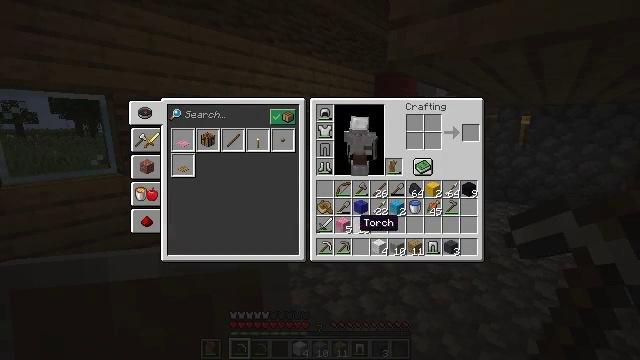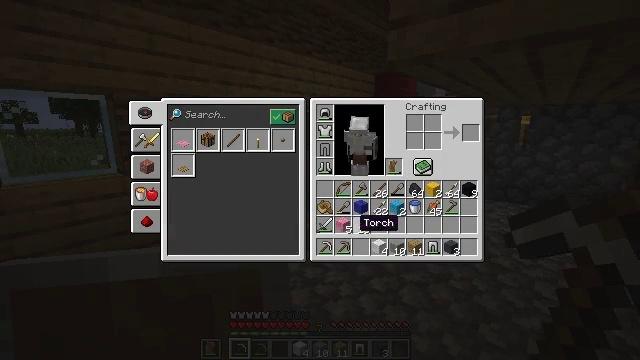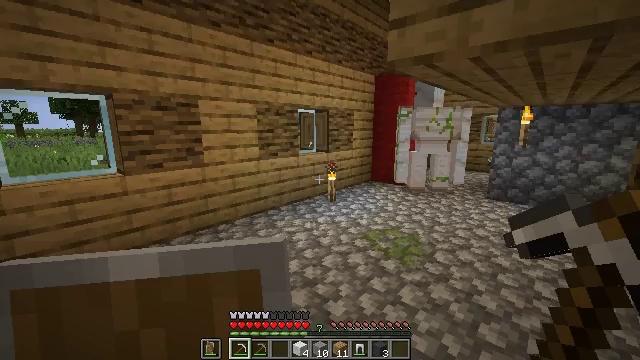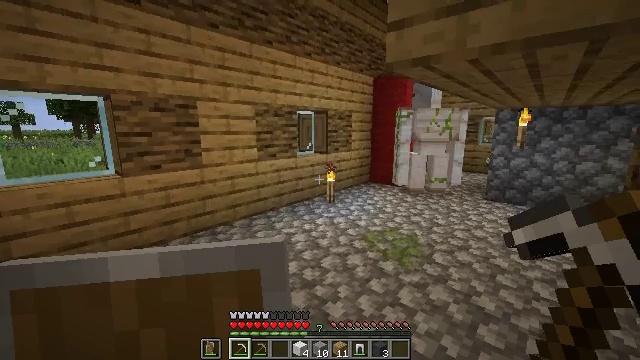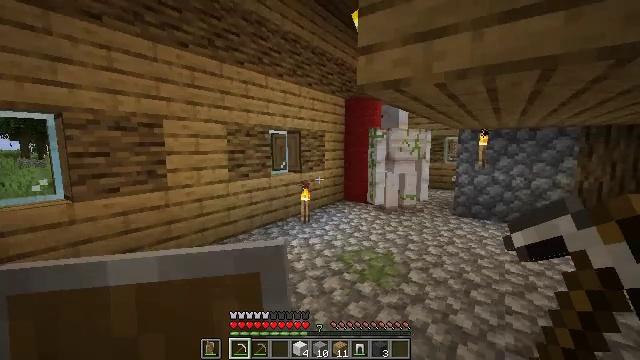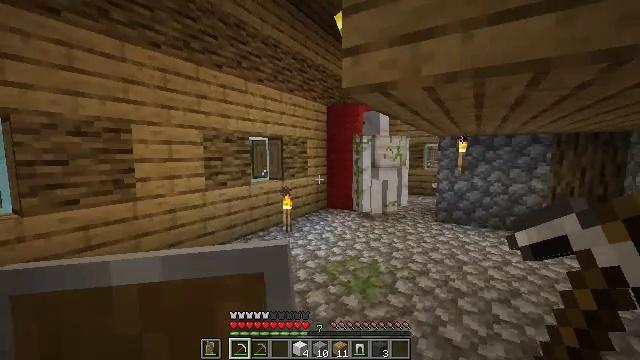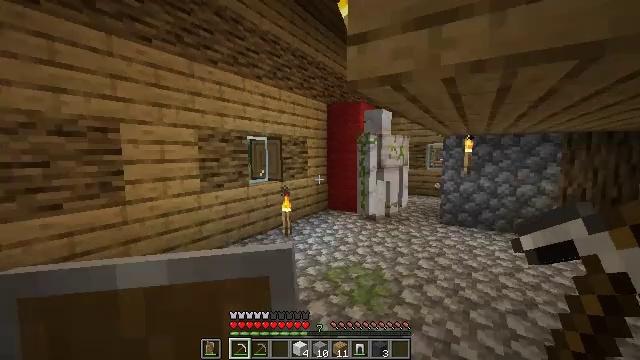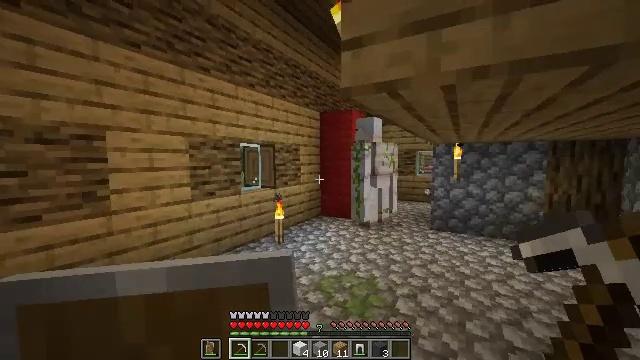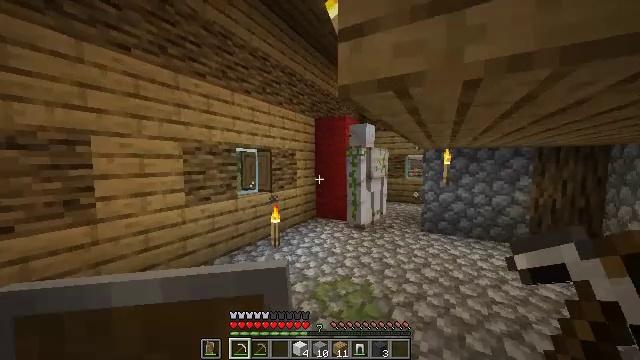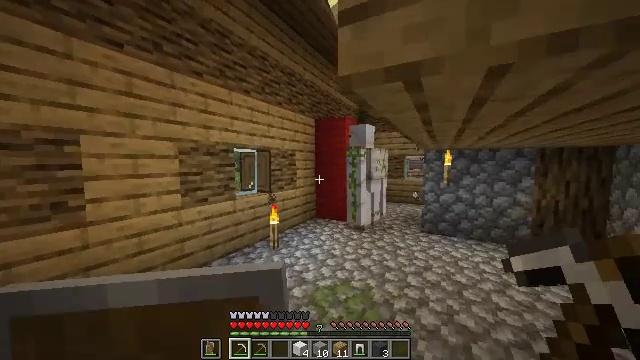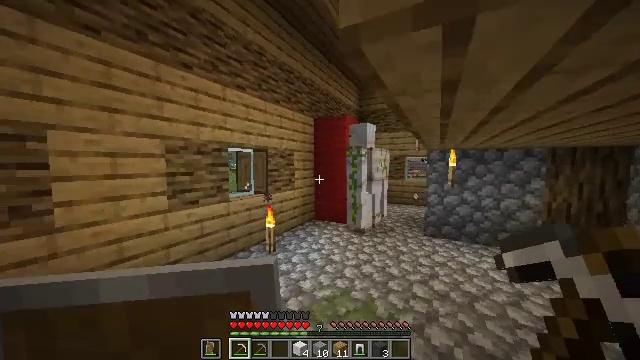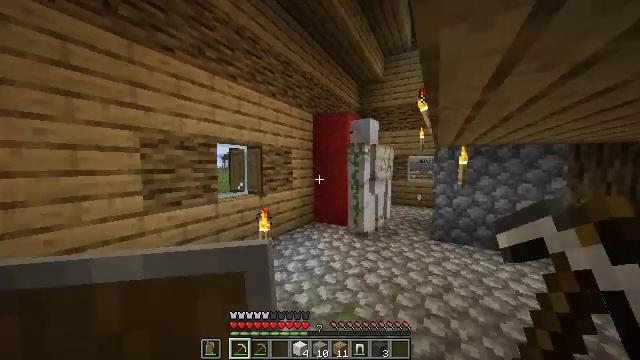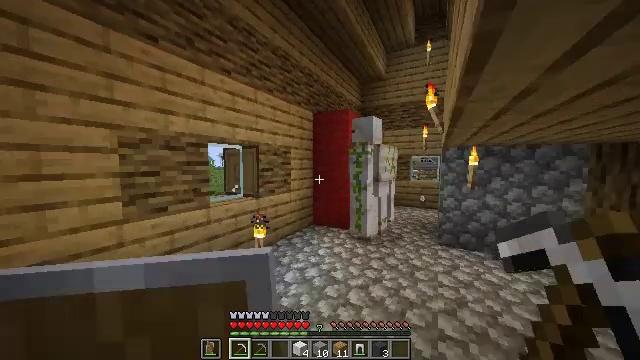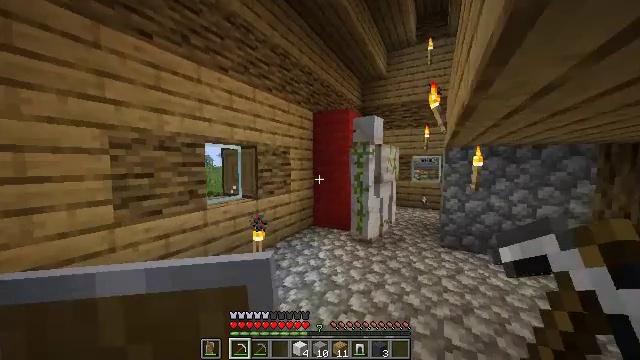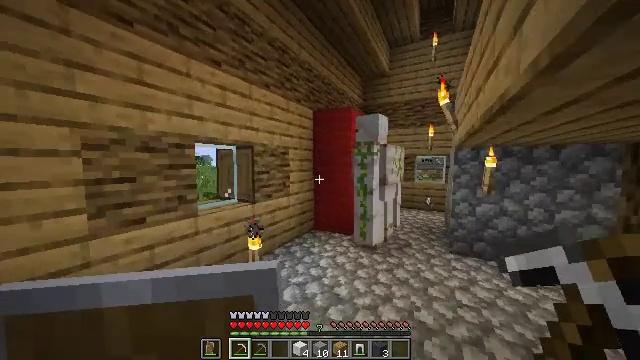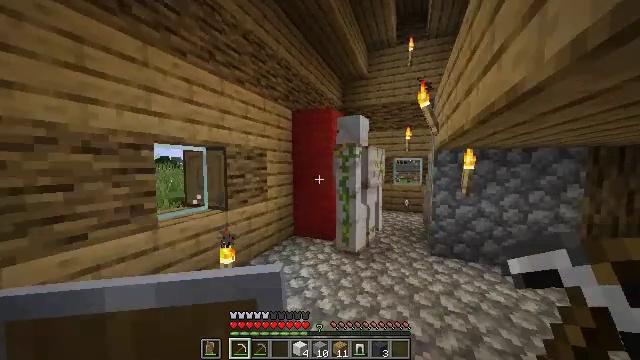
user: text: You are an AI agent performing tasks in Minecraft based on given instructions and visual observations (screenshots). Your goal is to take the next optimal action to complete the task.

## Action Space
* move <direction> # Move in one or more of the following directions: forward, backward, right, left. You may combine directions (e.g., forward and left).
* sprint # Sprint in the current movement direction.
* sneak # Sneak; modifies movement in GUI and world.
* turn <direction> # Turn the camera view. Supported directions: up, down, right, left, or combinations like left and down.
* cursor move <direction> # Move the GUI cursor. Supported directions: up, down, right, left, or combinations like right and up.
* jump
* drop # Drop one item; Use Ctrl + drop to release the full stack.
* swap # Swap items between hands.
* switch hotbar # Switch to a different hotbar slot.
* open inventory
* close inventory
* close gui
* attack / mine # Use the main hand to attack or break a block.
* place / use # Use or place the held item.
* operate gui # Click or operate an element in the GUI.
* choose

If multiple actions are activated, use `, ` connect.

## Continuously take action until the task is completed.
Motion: motion action
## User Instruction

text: Gather red wool by attacking it.
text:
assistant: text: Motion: no_op
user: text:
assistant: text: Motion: no_op
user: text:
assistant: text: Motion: no_op
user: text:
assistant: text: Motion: move forward, turn right and up
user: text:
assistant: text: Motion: move forward, turn right and up
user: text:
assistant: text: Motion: move forward, sprint
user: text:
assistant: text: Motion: move forward, sprint, turn right and up
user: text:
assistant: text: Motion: move forward, sprint, turn right
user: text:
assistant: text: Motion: move forward
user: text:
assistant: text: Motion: move forward
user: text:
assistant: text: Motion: move forward
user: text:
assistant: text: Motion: move forward
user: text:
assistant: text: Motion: move forward
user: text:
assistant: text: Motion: move forward
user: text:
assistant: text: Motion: move forward, turn right
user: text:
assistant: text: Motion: move forward, turn right
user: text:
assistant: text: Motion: move forward, sprint
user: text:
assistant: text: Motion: move forward, sprint
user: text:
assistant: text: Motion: move forward
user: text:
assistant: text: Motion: move forward, turn right and up
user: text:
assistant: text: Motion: move forward, turn right and up
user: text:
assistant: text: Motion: move forward
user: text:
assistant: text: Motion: move forward, turn right and down
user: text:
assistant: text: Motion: move forward, turn right and down
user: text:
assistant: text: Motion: move forward, turn down
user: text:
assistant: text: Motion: move forward, turn right and down
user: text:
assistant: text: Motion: move forward, turn right and down
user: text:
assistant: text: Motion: move forward, turn down
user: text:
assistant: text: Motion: move forward, turn down
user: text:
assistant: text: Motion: move forward, sprint